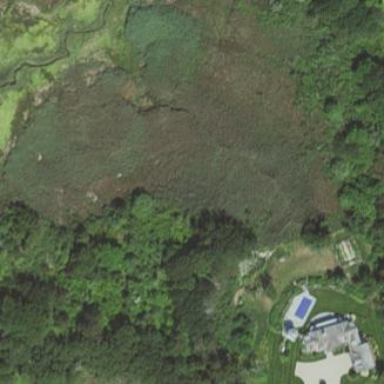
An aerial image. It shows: Marshy wetland area.